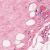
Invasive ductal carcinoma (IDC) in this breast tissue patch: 0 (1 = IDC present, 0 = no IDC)